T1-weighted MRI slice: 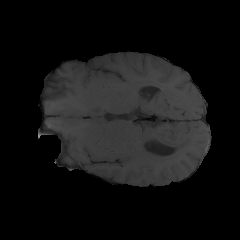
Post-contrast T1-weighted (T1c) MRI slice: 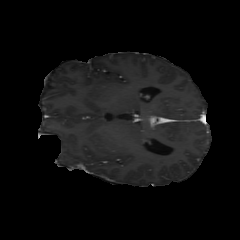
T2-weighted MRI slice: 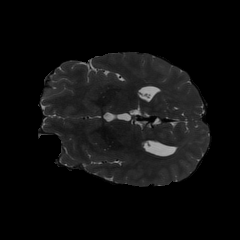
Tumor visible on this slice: no